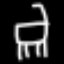
Label: chair